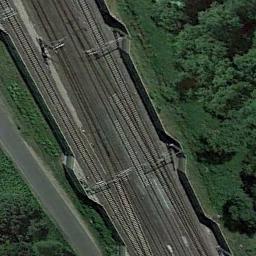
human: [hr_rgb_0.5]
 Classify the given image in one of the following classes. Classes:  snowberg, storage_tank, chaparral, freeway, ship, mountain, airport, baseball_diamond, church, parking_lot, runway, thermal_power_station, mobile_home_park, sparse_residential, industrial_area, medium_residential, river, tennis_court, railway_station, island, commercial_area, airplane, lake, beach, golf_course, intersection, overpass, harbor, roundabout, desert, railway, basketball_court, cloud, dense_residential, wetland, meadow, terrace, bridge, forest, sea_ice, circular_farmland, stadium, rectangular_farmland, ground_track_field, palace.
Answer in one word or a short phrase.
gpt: railway